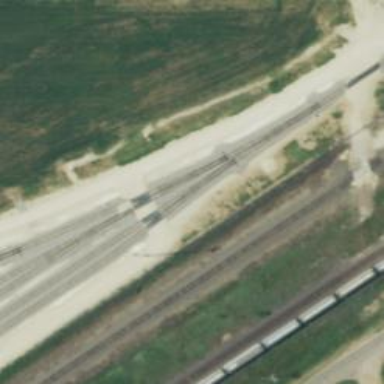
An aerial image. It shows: Railway yard.